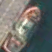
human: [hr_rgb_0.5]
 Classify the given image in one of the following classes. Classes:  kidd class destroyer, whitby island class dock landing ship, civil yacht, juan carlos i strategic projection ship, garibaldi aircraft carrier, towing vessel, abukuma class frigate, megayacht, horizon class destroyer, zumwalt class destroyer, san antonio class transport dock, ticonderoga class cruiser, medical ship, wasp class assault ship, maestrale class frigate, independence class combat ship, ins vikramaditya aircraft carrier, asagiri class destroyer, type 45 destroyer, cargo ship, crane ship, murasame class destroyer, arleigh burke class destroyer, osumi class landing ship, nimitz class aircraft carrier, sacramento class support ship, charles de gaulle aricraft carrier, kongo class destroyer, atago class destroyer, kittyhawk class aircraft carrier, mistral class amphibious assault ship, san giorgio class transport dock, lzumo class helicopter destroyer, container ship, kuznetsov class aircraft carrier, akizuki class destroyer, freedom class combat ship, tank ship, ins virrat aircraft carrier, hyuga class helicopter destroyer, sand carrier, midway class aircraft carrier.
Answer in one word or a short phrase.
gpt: Towing vessel